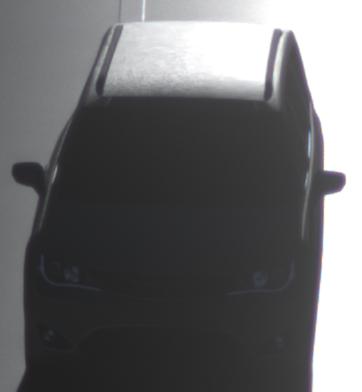
Make: Chrysler
Model: Pacifica
Detailed model: -
Model produced from: 2016
Model produced until: 2020
Doors: 5
Color: white
Road condition: wet road
Daytime: sunrise or sunset
Contrast: medium contrast